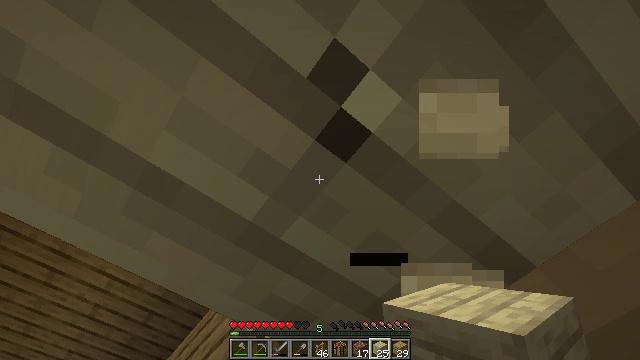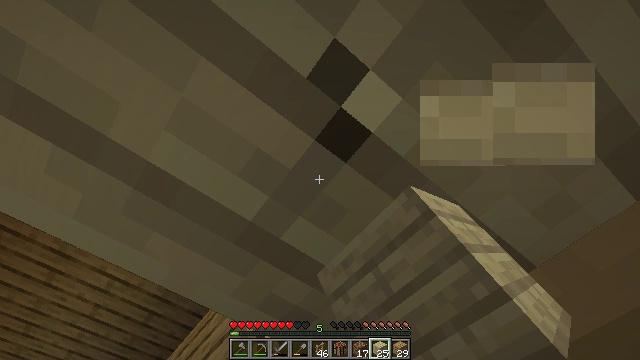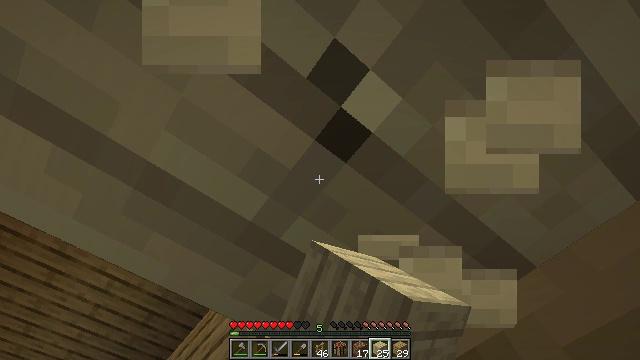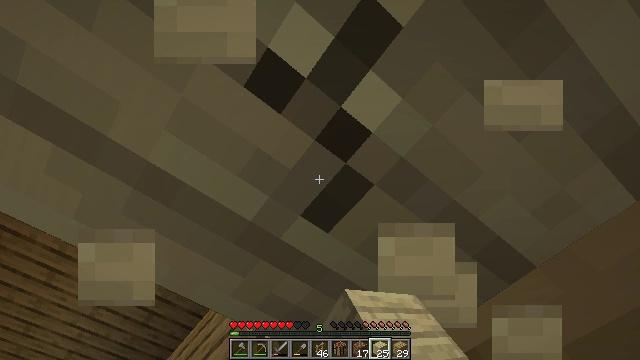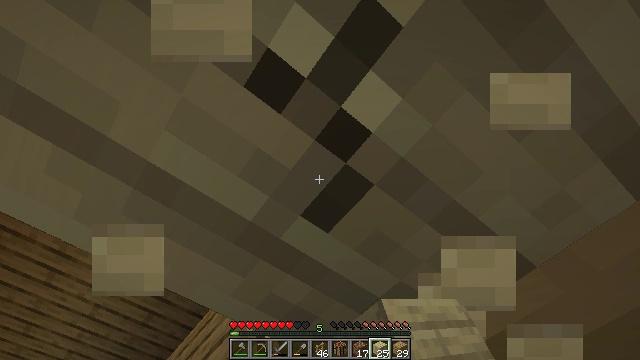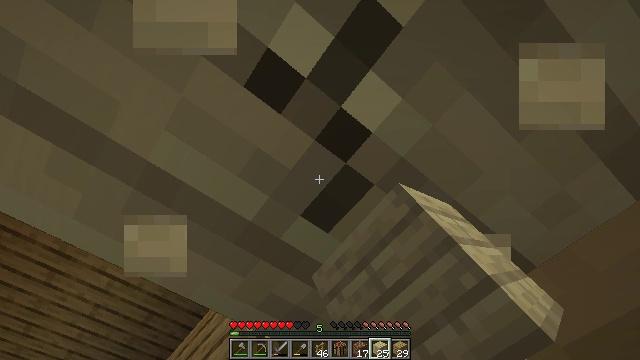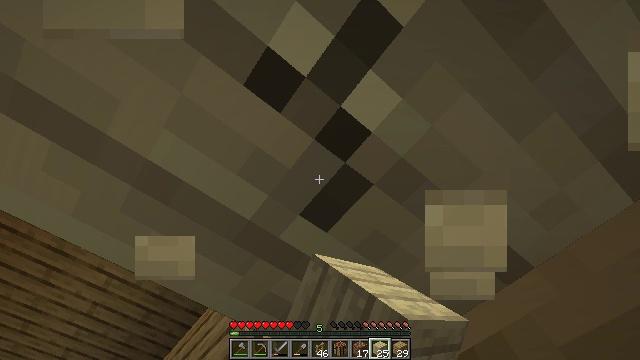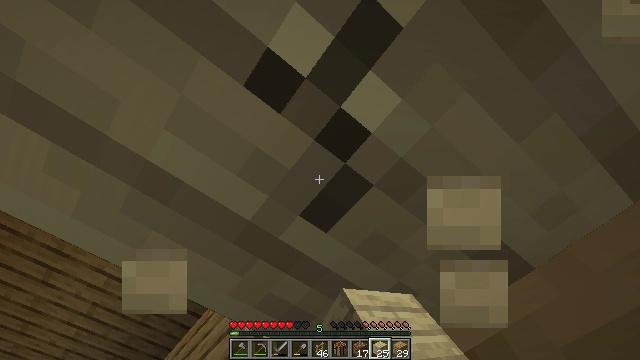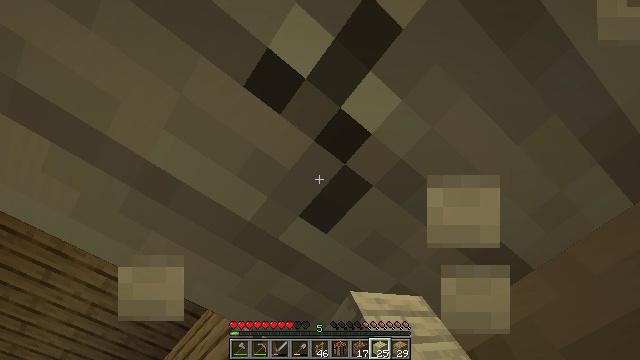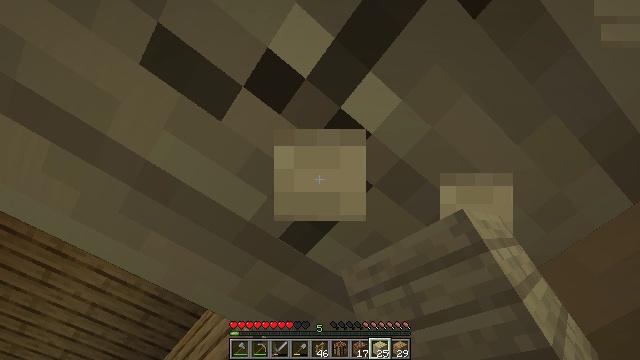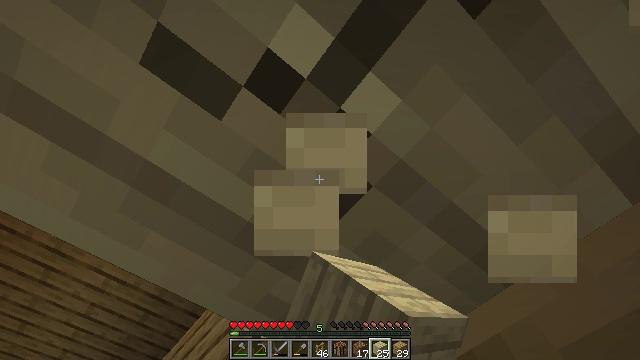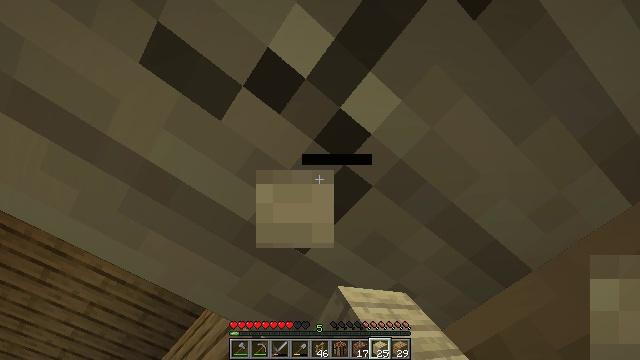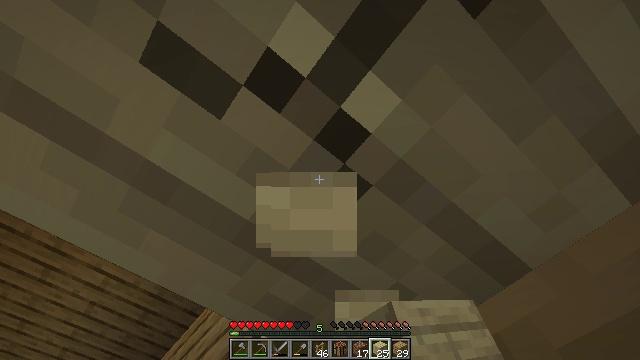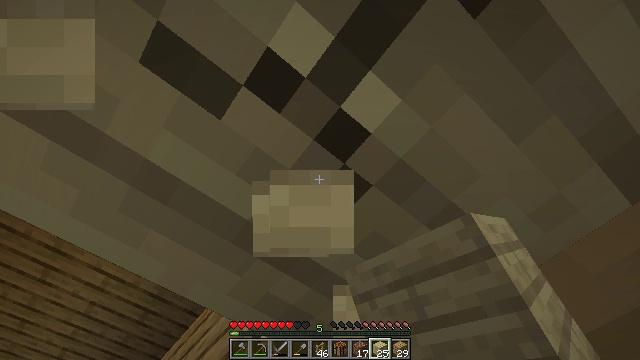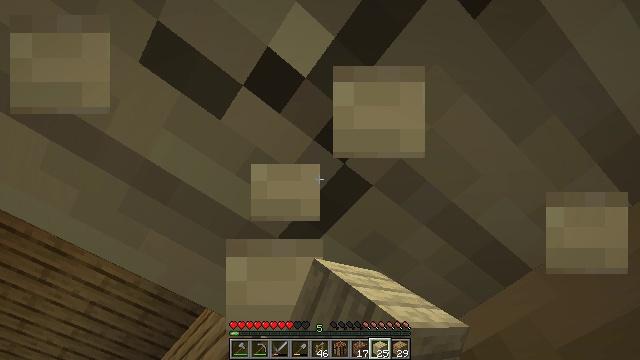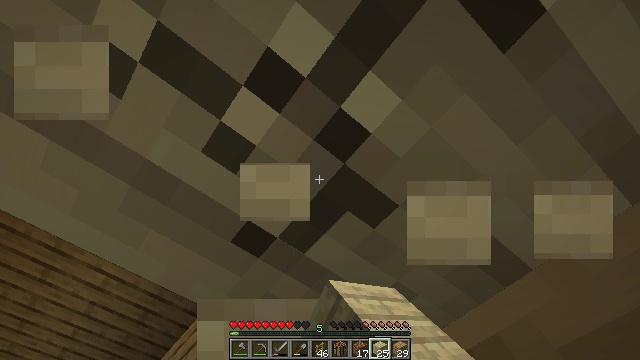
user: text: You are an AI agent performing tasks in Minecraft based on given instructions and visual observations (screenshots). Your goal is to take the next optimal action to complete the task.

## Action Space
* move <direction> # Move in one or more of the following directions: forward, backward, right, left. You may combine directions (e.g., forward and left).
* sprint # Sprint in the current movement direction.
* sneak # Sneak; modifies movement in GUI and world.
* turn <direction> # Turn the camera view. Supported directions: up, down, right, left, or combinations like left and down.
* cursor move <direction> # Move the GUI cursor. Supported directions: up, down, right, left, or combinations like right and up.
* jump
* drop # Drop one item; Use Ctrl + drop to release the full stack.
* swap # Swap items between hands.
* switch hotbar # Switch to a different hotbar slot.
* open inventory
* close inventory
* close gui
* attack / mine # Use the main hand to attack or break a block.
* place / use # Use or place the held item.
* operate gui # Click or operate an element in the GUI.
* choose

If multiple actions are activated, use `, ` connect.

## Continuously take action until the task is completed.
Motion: motion action
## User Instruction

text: Break the existing birch planks.
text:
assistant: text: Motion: attack / mine
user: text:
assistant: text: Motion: attack / mine
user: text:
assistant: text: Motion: attack / mine
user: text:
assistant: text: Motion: attack / mine
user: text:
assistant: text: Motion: attack / mine
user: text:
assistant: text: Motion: attack / mine
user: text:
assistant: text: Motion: attack / mine
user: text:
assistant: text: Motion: attack / mine
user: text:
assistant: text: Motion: attack / mine
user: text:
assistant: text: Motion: attack / mine
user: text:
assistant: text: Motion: attack / mine
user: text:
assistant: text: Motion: attack / mine
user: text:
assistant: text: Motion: attack / mine
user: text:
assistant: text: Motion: attack / mine
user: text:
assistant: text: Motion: attack / mine
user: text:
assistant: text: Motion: attack / mine
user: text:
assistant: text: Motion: attack / mine
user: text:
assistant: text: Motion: attack / mine
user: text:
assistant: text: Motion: attack / mine
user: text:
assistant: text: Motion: attack / mine
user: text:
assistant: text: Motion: attack / mine
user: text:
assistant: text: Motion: attack / mine
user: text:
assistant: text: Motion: attack / mine
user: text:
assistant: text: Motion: attack / mine
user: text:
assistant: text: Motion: attack / mine
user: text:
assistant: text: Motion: attack / mine
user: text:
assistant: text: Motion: attack / mine
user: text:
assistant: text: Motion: attack / mine
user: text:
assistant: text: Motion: attack / mine
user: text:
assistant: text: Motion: attack / mine